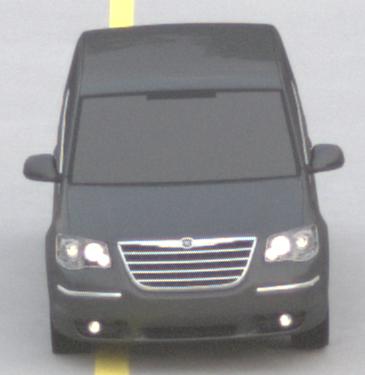
Make: Chrysler
Model: Grand Voyager 3.8
Detailed model: Grand Voyager
Model produced from: 2008/03
Model produced until: 2010/12
Doors: 5
Color: gray
Road condition: dry road
Daytime: sunrise or sunset
Contrast: low contrast